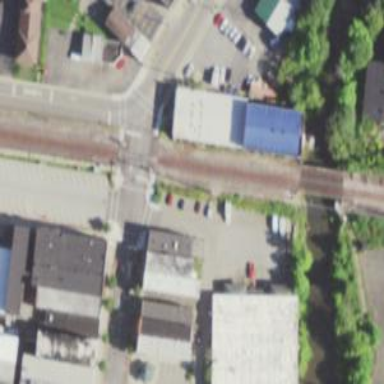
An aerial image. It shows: Level crossing along the railway.